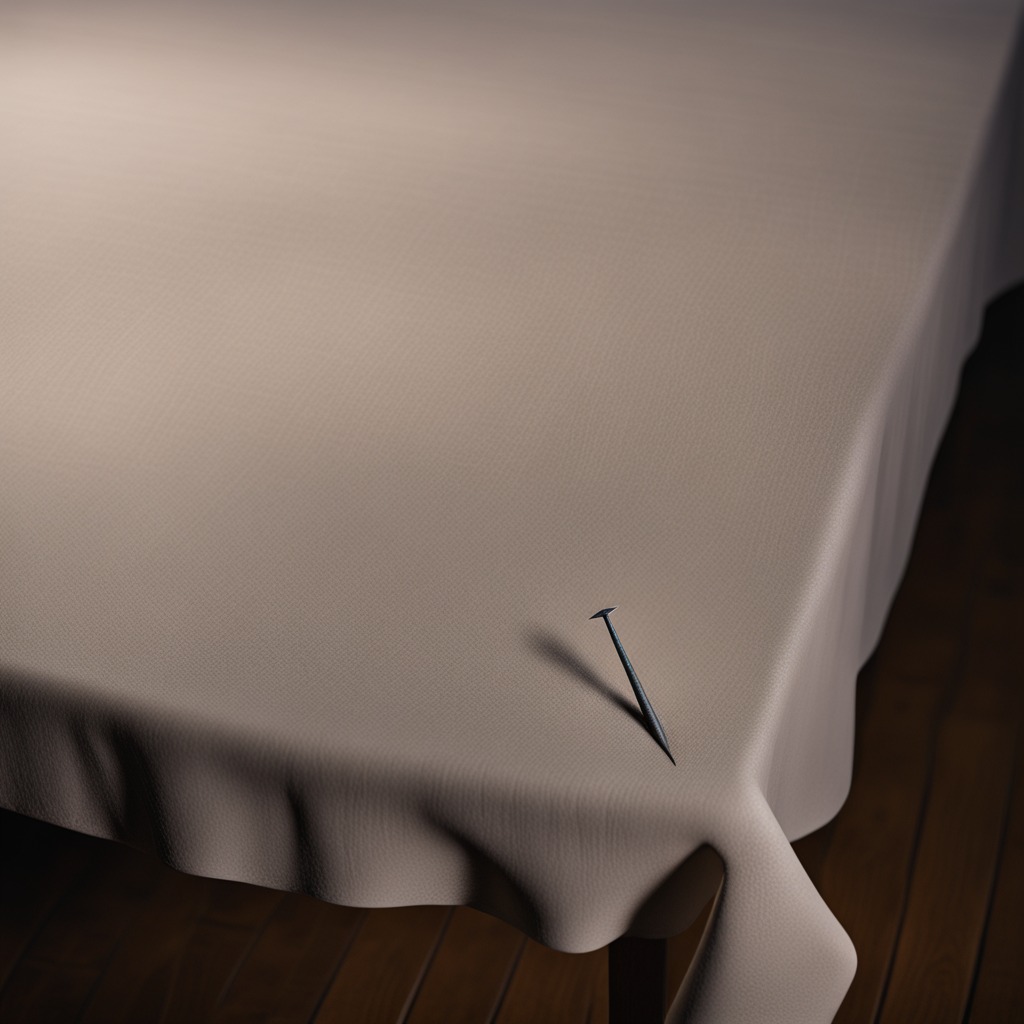
An iron nail is lying on a wooden table in a workshop at night.